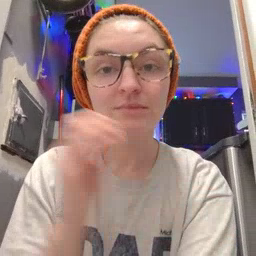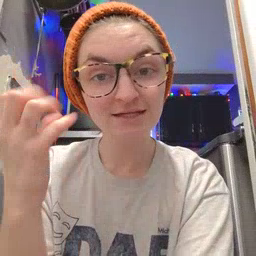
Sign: shower